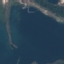
Land use / land cover: SeaLake